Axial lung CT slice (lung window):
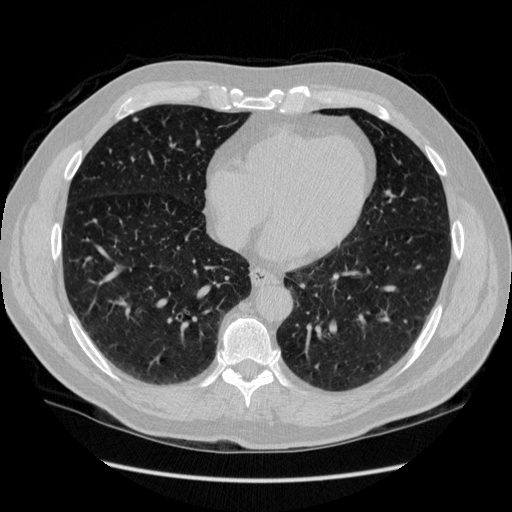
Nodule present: yes
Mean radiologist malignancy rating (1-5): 3